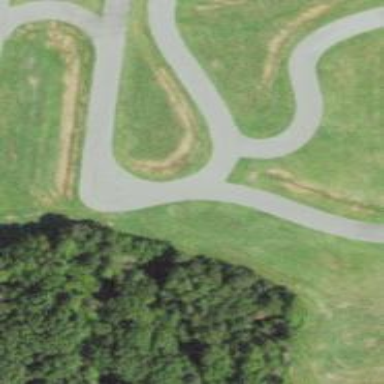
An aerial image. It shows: Motor sport raceway with asphalt surface.